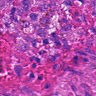
Metastatic tissue present: no